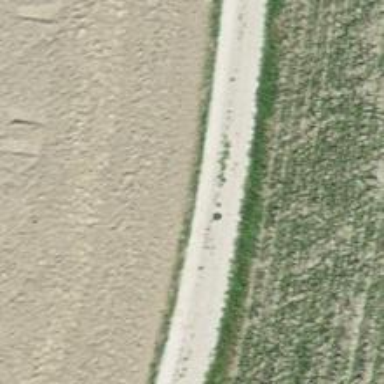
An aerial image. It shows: Gravel track with grade 2 quality.